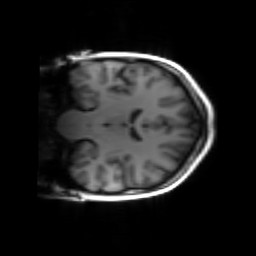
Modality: inplaneT1
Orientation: coronal
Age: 20
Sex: female
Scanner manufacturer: siemens
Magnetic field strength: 3 T
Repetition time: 1.2 s
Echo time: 0.00251 s